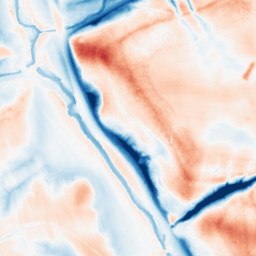
Category: trend_removal
Decomposition family: local_polynomial
Decomposition parameters: window_size: 51
degree: 3
Upsampling method: sinc_hamming
Upsampling parameters: scale: 2
kernel_size: 4
Upsampling scale: 2